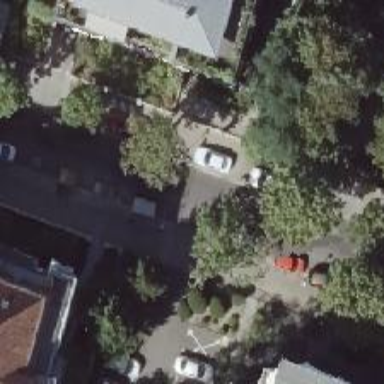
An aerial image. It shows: Residential road with asphalt surface and sidewalks on both sides. Parking is parallel with some vehicles parked on the kerb on the left side and half on the kerb on the right side.